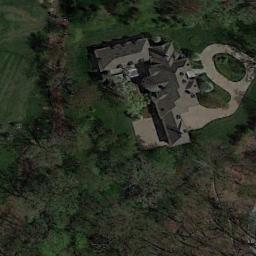
Label: residential